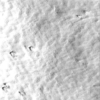
Label: not_dusty